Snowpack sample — Buffalo Mountain, Silverthorne, Colorado, USA (2/22/26, 2:02 PM MST)
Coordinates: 39.622, -106.113
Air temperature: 33 °F
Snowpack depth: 63 cm
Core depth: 40 cm
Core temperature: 26.6 °F
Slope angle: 11°, slope face: 116°
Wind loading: low
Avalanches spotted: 0
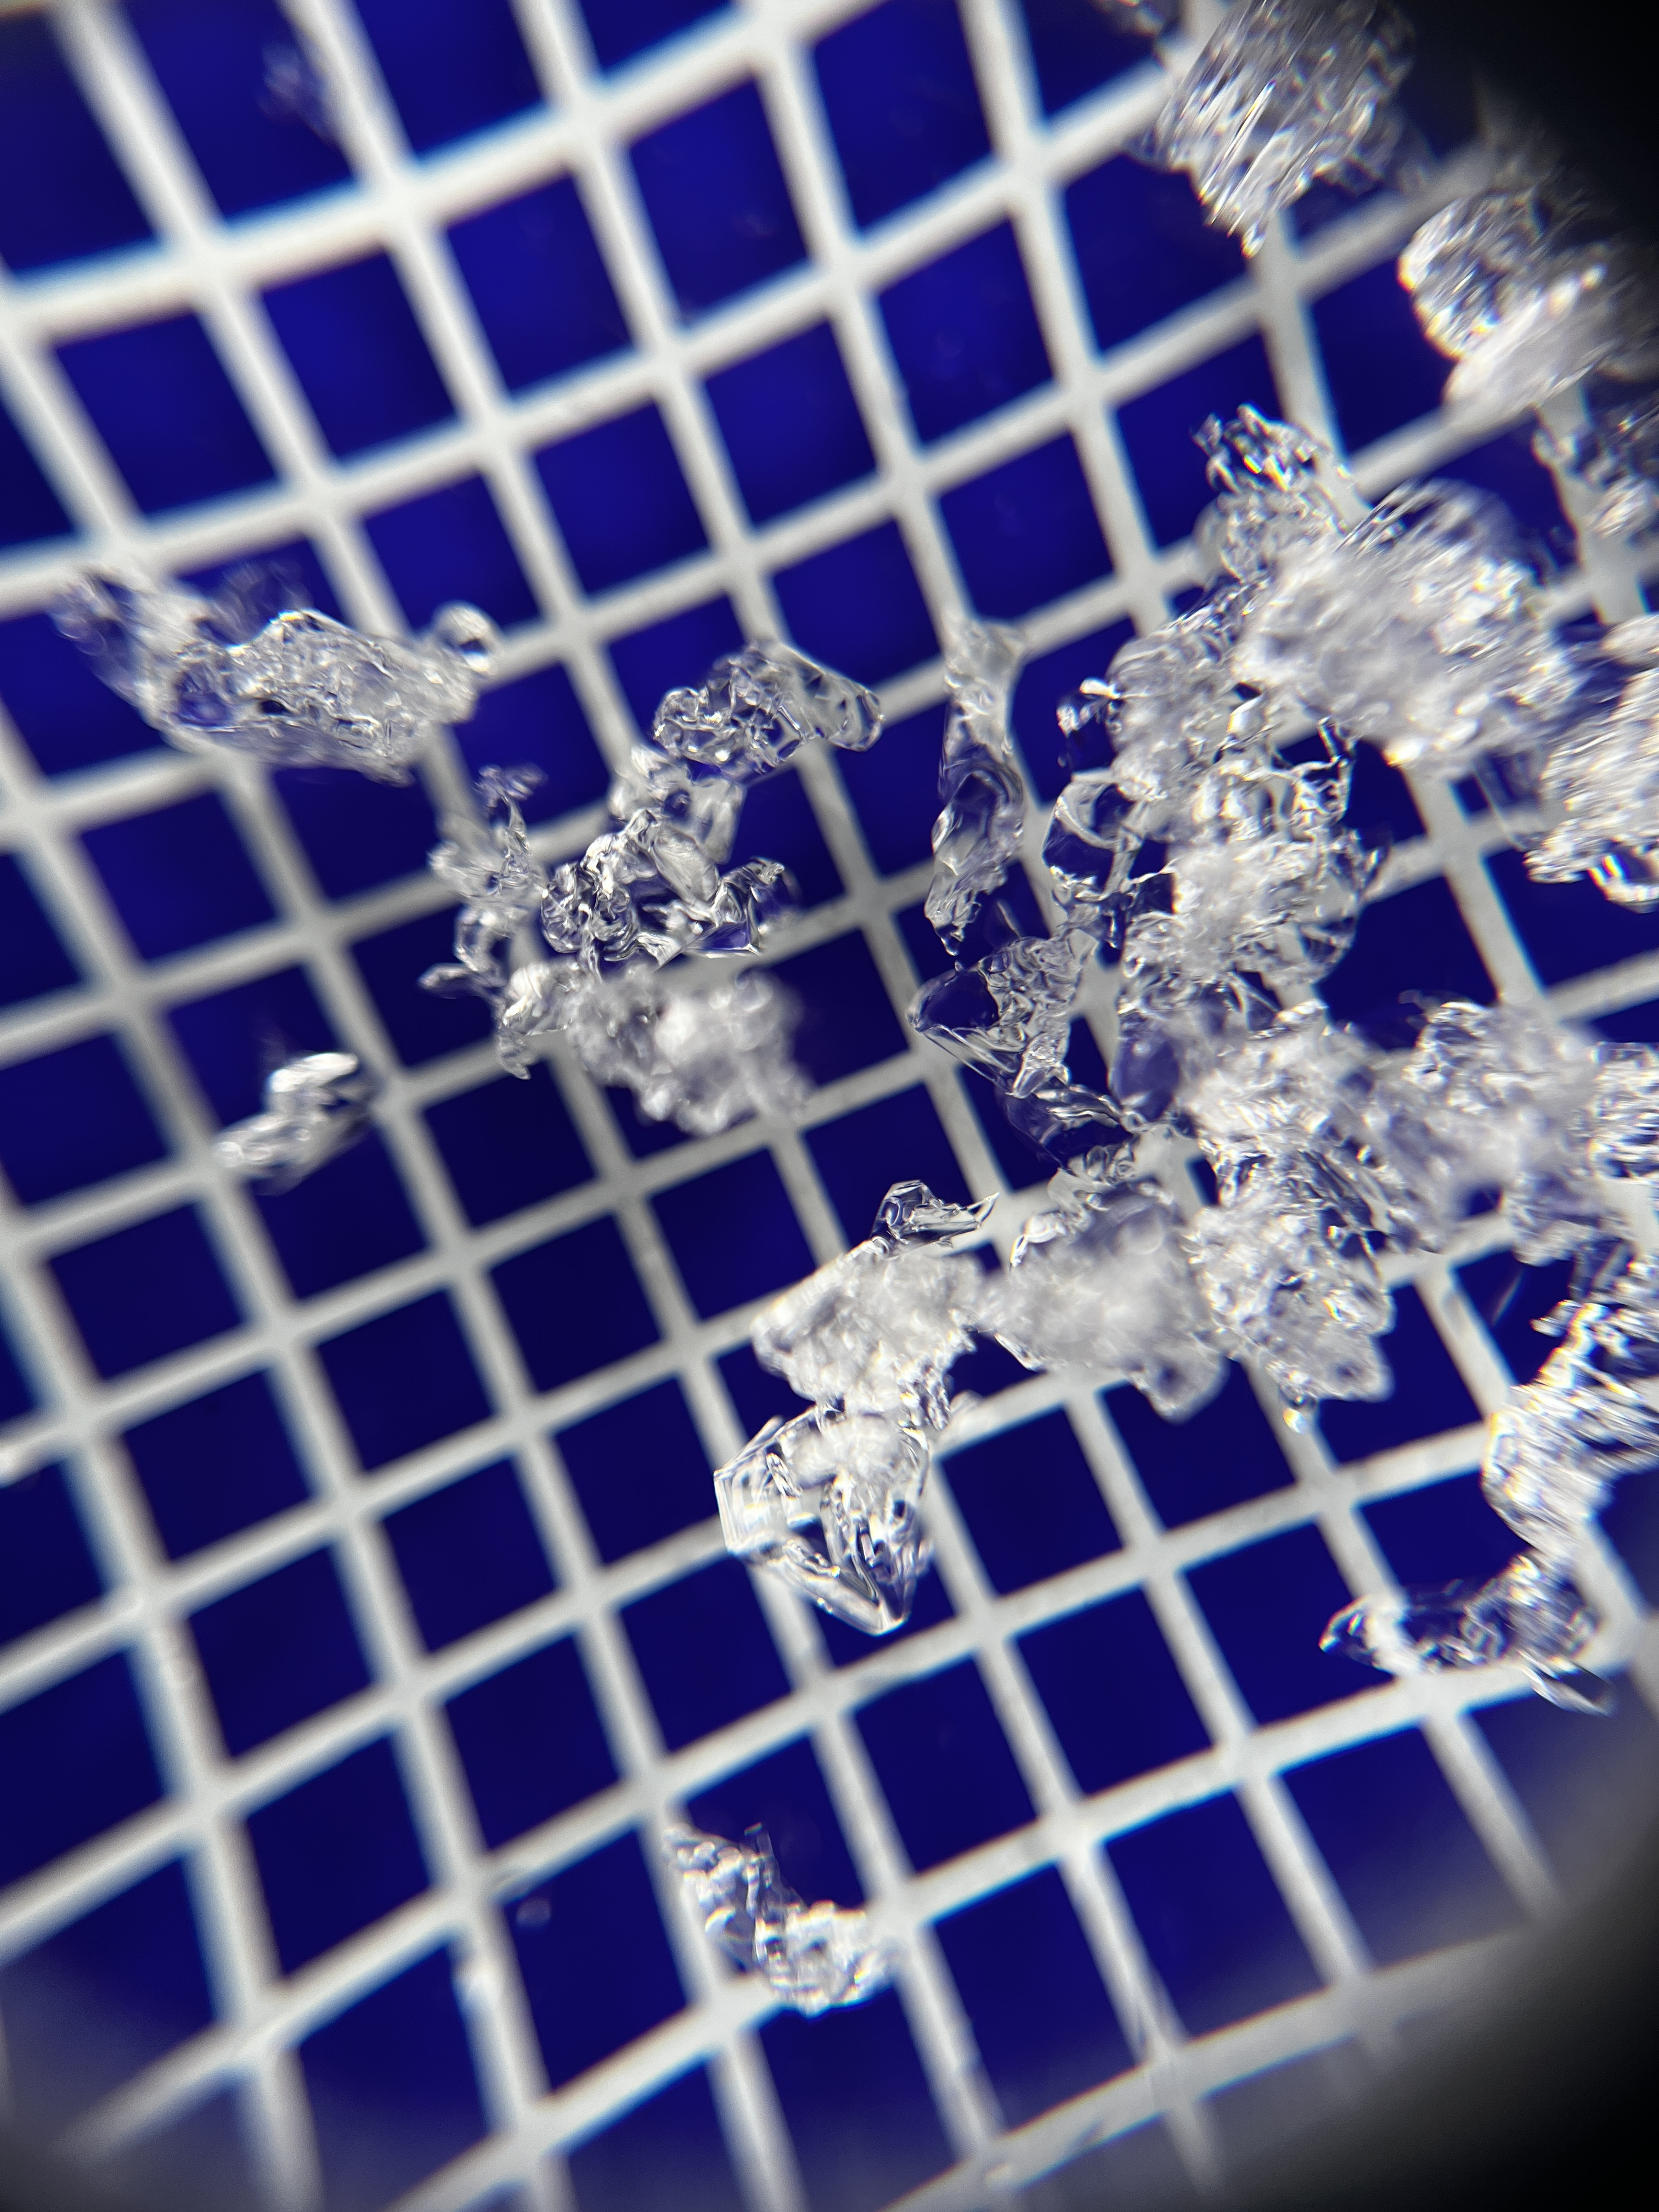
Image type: magnified_profile
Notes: In a firebreak similar to site 1, minimal wind loading with no spotted avalanches (not many faces in view though)